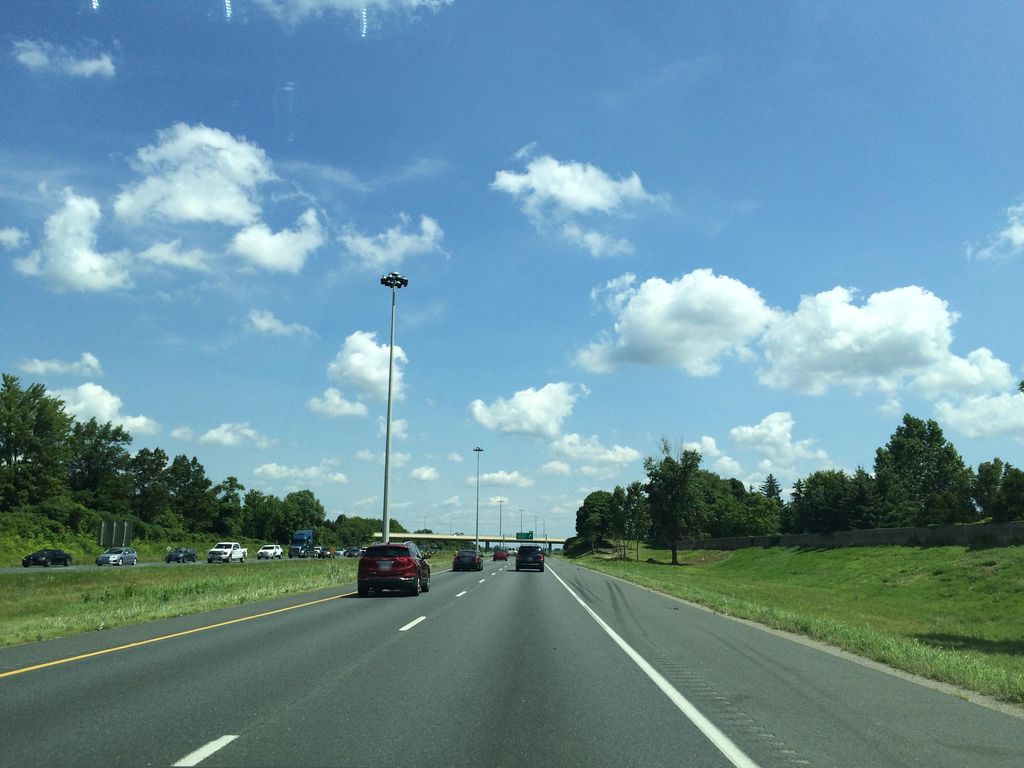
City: hamilton